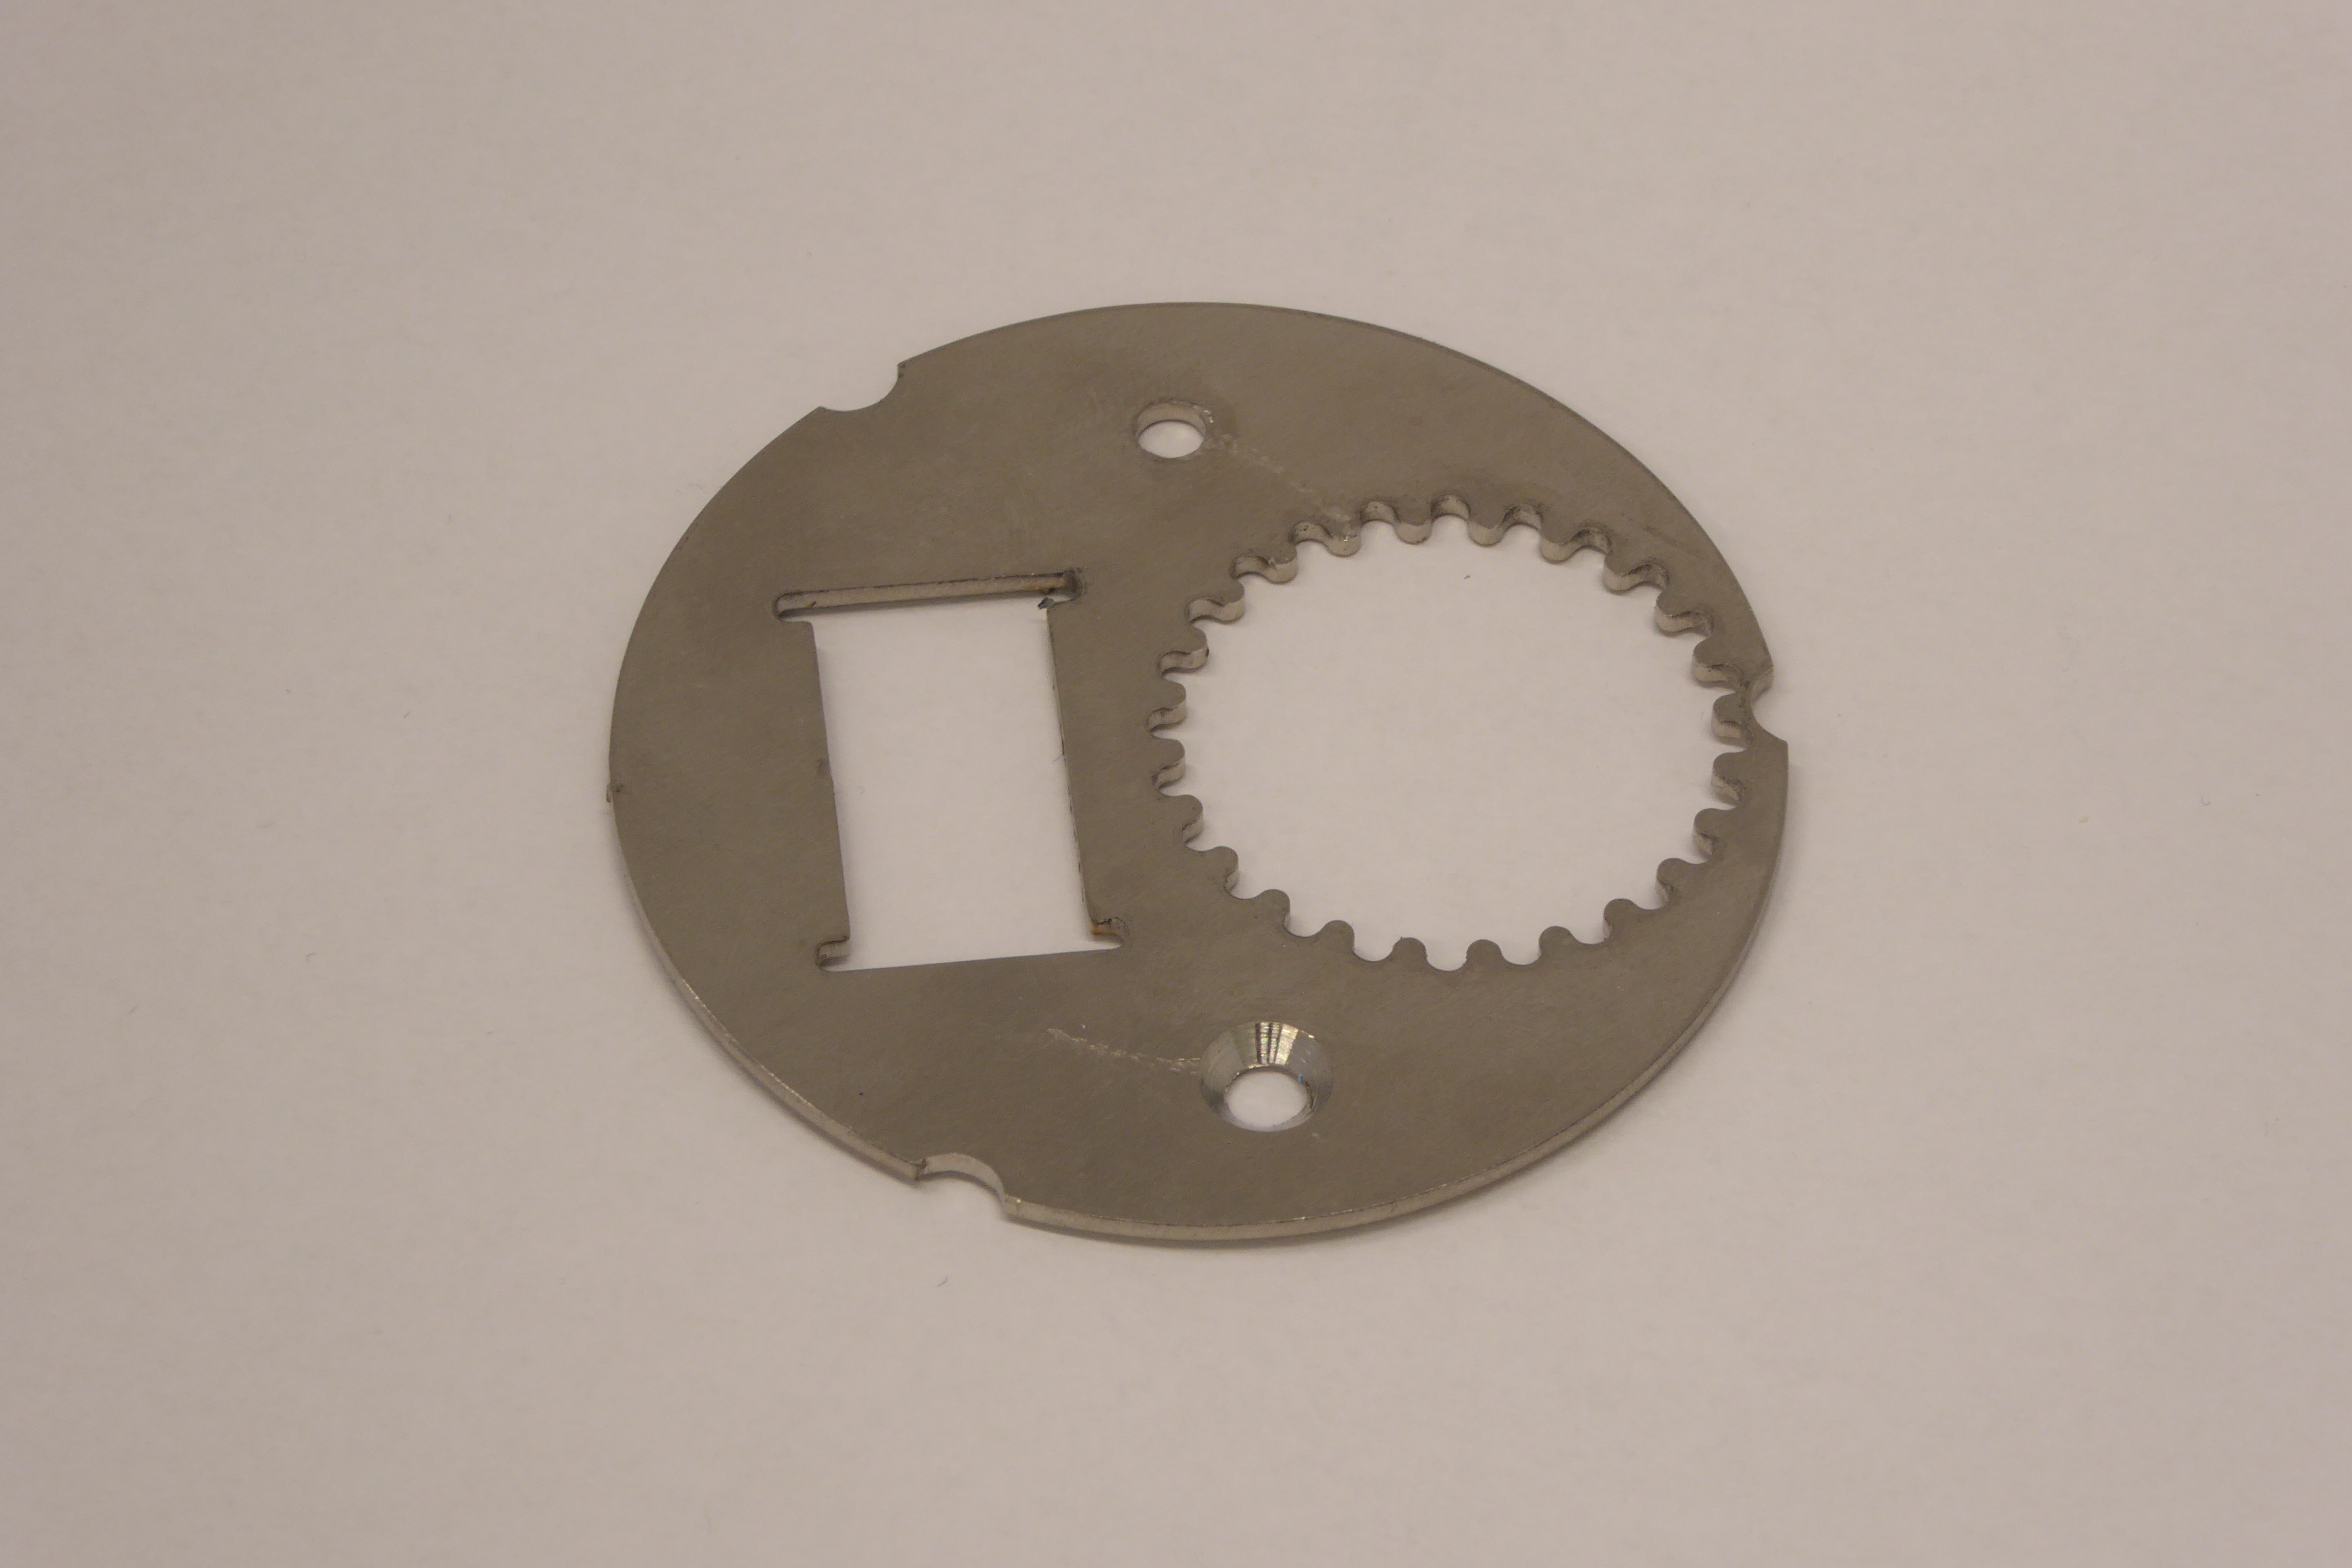
Label: Bottle Opener - Inlay